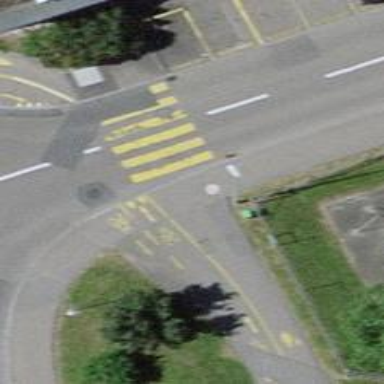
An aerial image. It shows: Kerb barrier.